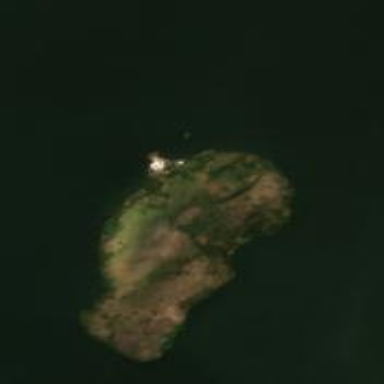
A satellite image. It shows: Island.